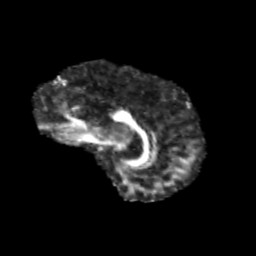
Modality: FA
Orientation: sagittal
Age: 13
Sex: male
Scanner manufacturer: siemens
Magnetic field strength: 3 T
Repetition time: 3.8 s
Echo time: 0.07 s